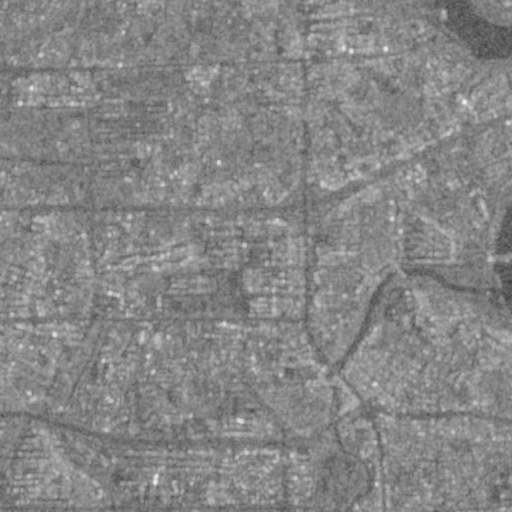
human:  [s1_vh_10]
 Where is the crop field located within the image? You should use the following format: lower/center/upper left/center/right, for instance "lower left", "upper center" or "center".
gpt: The crop field is located in the upper right of the image.
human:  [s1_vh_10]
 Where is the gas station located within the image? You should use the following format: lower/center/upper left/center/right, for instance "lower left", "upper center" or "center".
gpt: The gas station is located in the upper center of the image.
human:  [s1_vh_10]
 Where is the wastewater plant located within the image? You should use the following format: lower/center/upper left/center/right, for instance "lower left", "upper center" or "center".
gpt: The wastewater plant is located in the upper right of the image.
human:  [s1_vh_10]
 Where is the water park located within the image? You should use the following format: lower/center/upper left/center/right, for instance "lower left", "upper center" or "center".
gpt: The water park is located in the lower right of the image.
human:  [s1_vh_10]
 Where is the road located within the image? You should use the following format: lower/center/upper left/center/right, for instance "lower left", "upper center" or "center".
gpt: There is no road in the image.

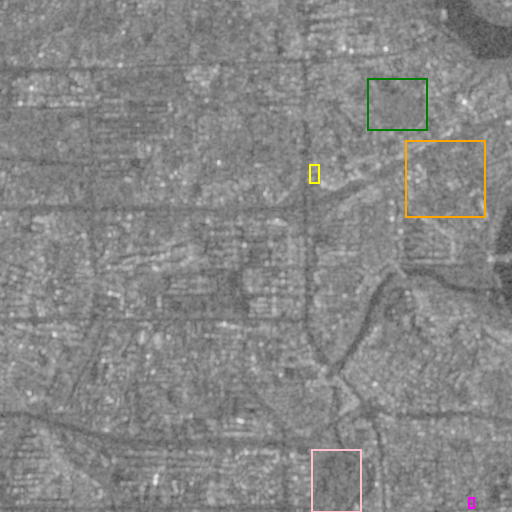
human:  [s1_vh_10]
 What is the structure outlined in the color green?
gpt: The structure outlined in green is a crop field.
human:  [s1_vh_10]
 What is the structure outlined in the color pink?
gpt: The structure outlined in pink is a park.
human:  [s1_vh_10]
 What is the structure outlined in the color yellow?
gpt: The structure outlined in yellow is a parking lot.
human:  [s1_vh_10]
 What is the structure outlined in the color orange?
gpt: The structure outlined in orange is a wastewater plant.
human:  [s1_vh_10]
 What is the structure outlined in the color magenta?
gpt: The structure outlined in magenta is a water park.
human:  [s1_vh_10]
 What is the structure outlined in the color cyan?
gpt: There is no cyan outline.